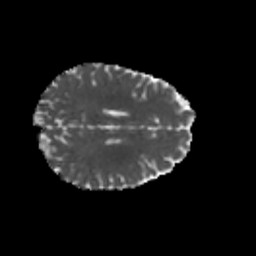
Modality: MD
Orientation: axial
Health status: healthy
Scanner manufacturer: philips
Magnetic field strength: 3 T
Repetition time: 6.964 s
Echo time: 0.092 s